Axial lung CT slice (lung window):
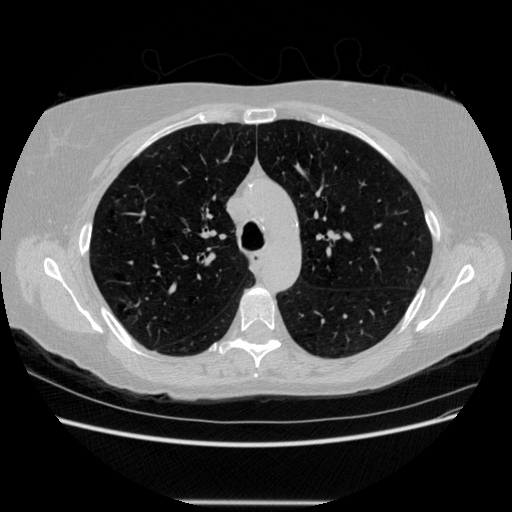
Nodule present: no